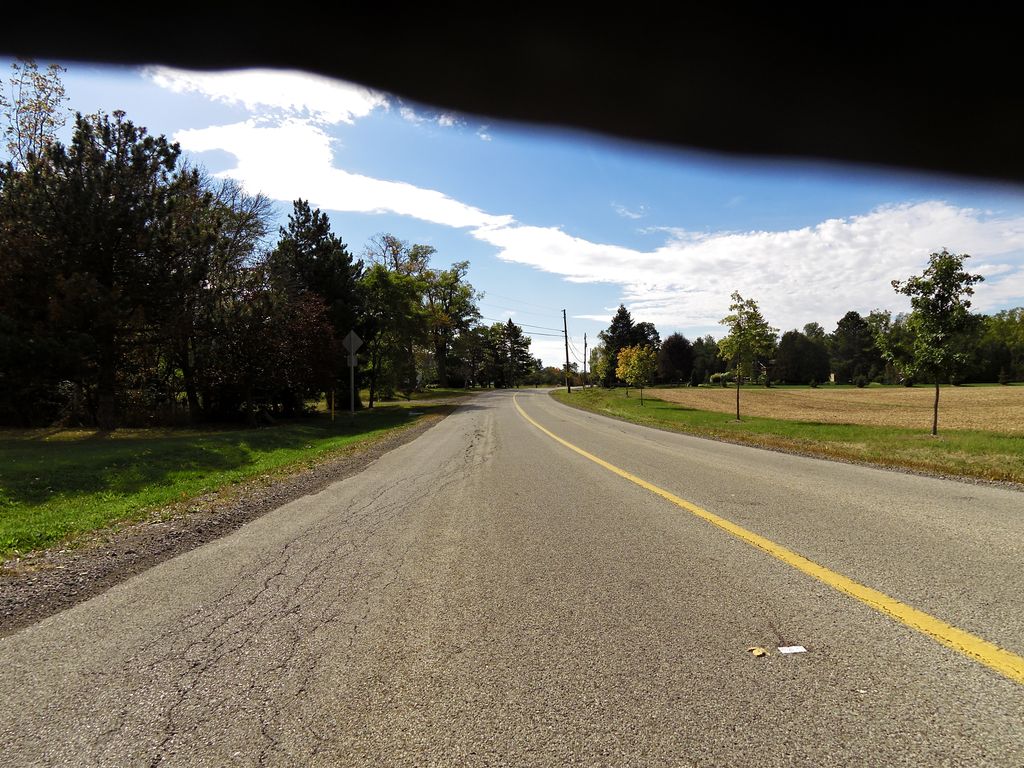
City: hamilton